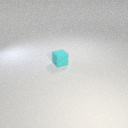
small cyan rubber cube